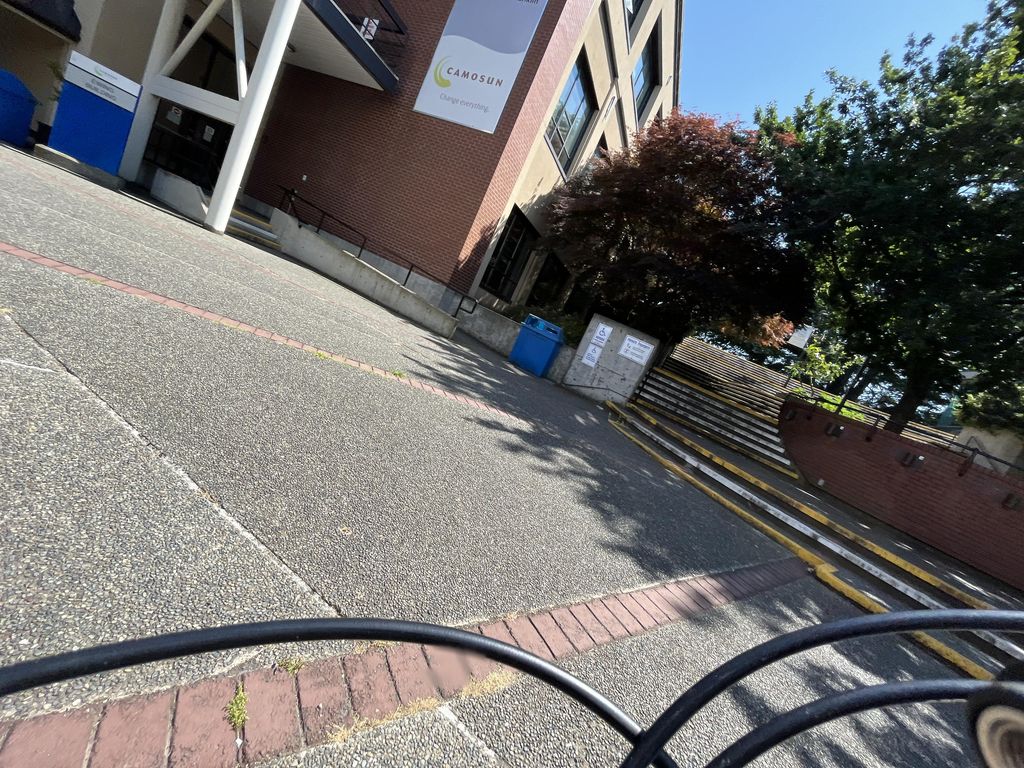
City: victoria